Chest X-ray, AP view. Patient: 55 years old, sex F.
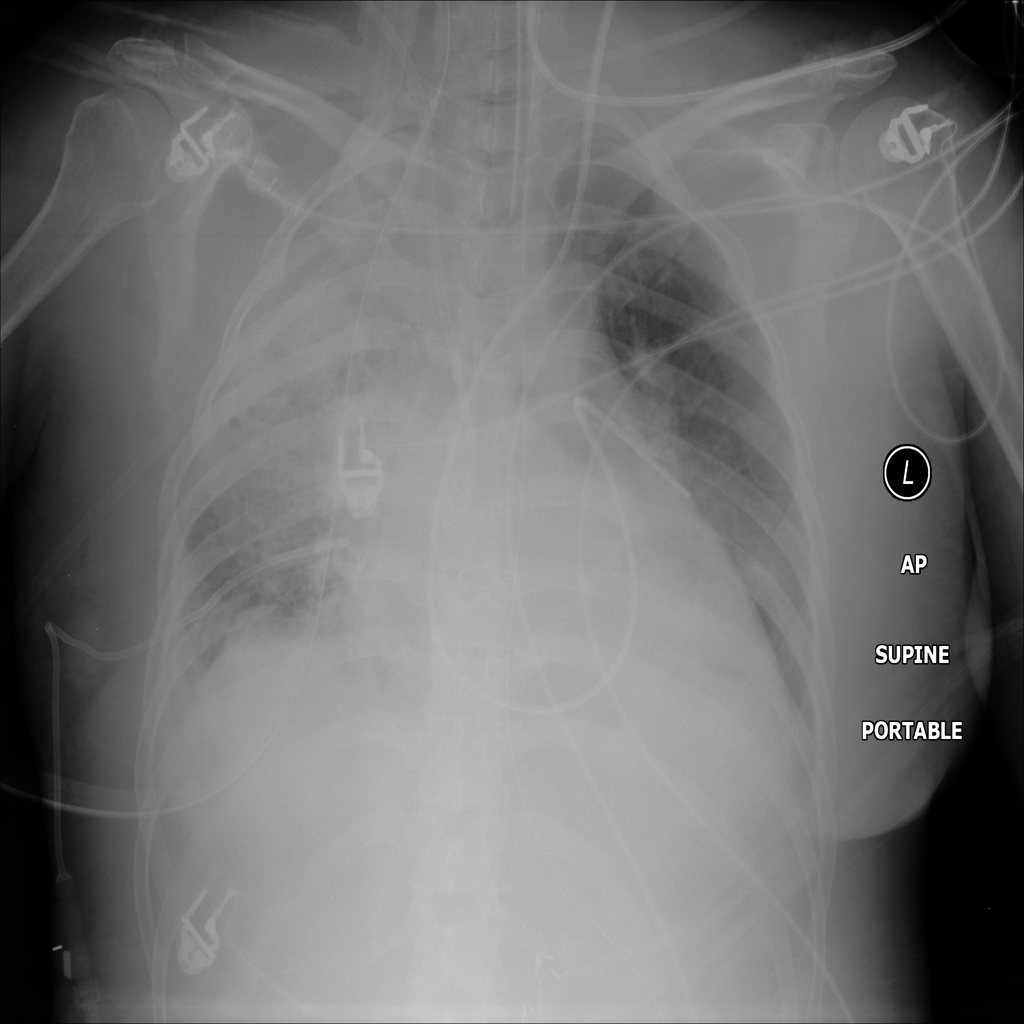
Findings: Effusion